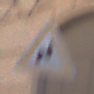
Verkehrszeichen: DoppelkurveRechts
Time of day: MorningAfternoon
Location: Outdoor (Urban)
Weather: Clear
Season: NotSpecified
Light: Natural